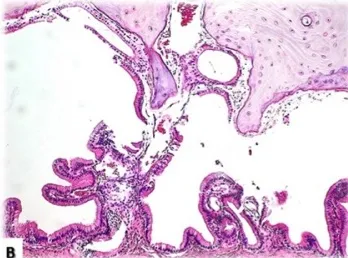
B. - Pedicle of the lesion in continuity with the lamina propria of the mucosa (10x).
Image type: pathology (h&e)